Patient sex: F
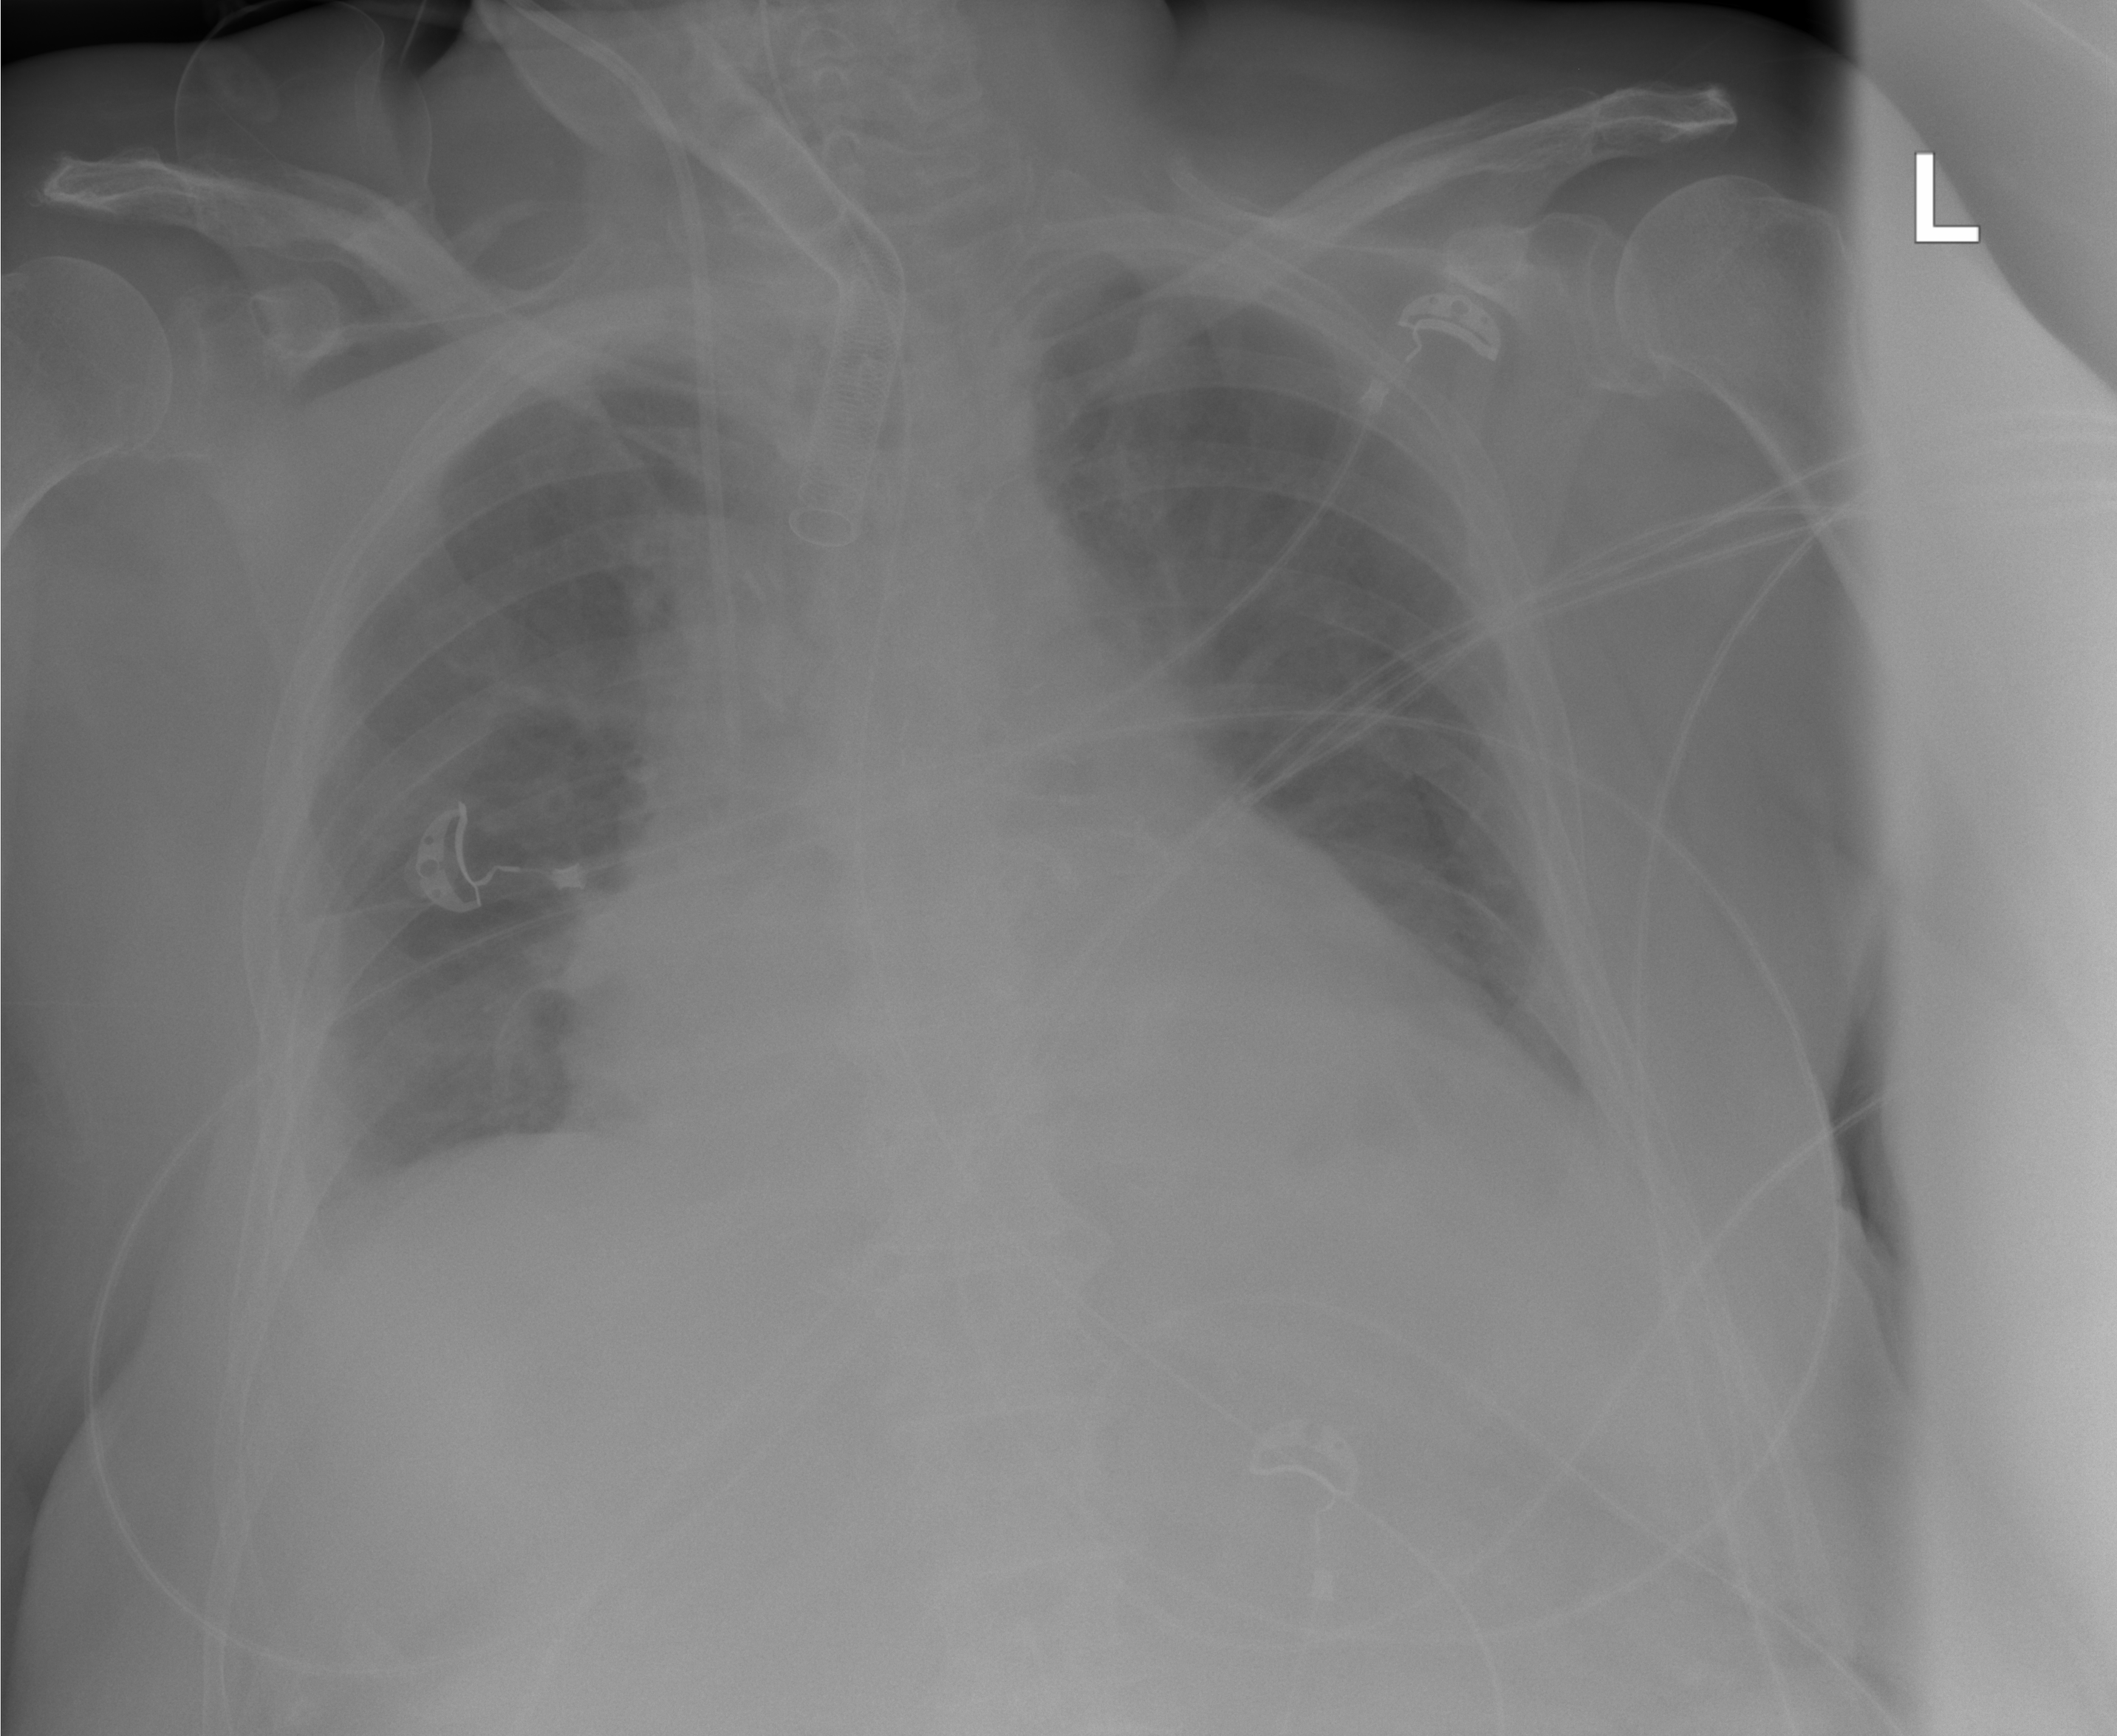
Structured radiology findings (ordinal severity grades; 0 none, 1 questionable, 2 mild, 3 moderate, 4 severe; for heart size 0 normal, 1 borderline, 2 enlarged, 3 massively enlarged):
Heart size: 2
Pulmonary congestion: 2
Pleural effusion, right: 2
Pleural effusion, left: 2
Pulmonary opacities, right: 2
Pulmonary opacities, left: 2
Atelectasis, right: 2
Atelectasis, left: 2